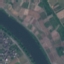
Land use / land cover class: River